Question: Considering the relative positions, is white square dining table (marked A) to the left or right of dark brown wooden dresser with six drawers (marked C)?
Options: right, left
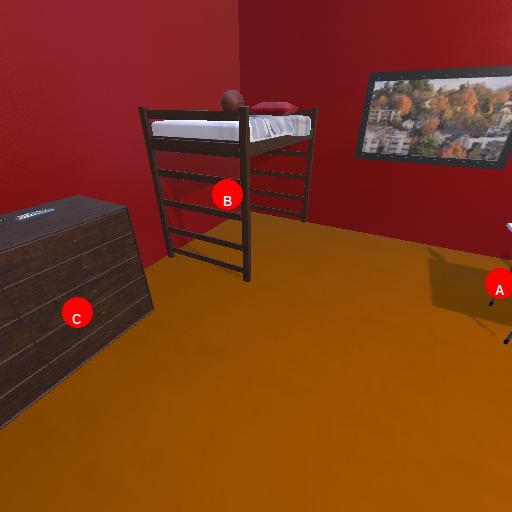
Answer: right